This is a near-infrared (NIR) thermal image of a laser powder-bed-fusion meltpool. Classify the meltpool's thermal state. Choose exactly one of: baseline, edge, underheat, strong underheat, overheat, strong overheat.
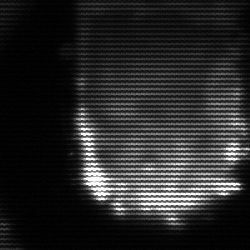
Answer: baseline